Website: macys
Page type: cart
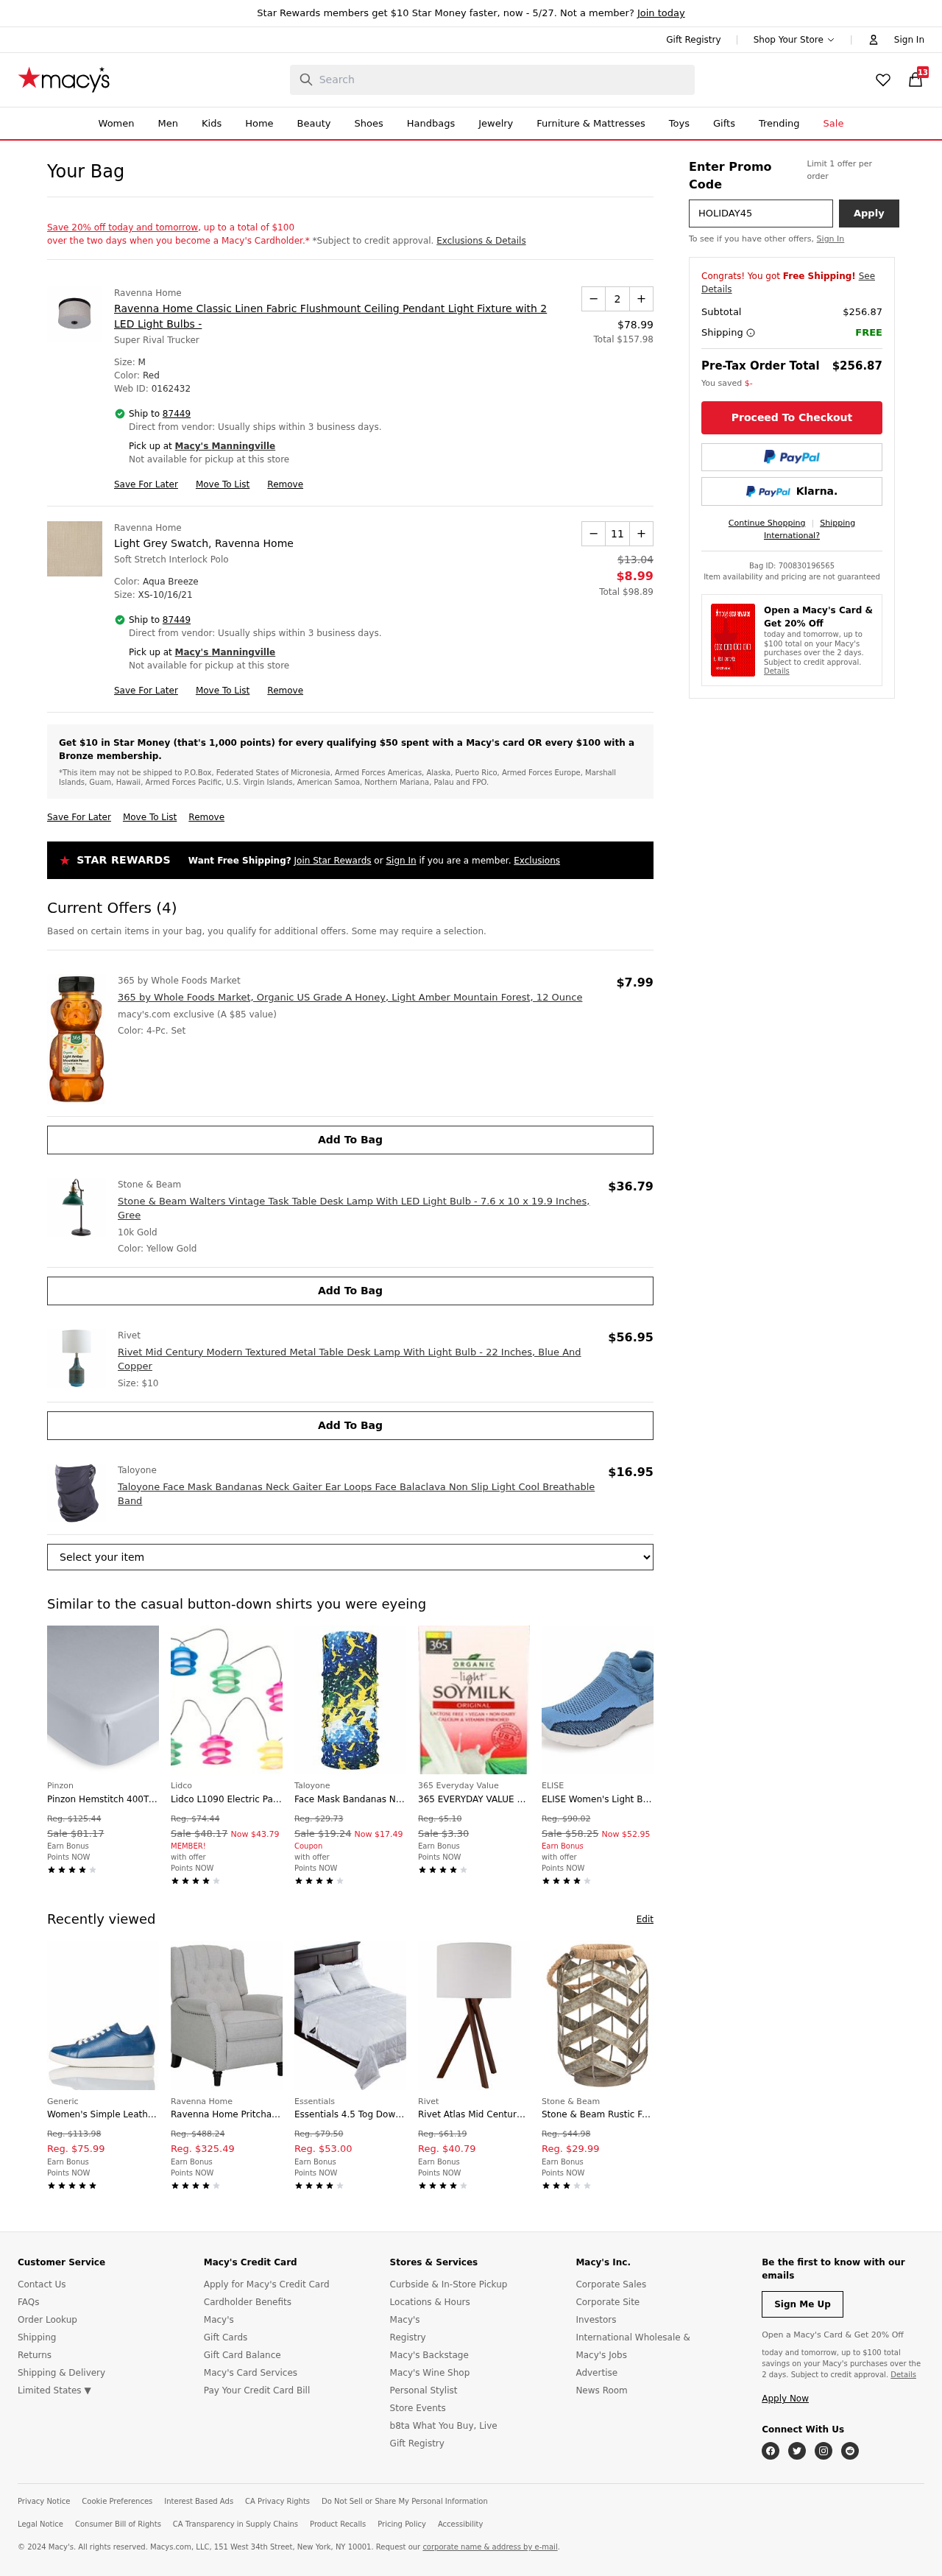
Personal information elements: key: PII_CITY
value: Manningville
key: PII_POSTCODE
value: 87449
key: PII_PROMO_CODE
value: HOLIDAY45
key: PII_POSTCODE_FULL
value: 87449
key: PII_POSTCODE_NUMERIC
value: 87449
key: PII_CITY2
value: Manningville
Product elements: key: PRODUCT1_BRAND
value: Ravenna Home
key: PRODUCT1_NAME
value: Ravenna Home Classic Linen Fabric Flushmount Ceiling Pendant Light Fixture with 2 LED Light Bulbs -
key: PRODUCT1_PRICE
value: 78.99
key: PRODUCT1_QUANTITY
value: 2
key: PRODUCT2_BRAND
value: Ravenna Home
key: PRODUCT2_NAME
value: Light Grey Swatch, Ravenna Home
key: PRODUCT2_PRICE
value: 8.99
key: PRODUCT2_QUANTITY
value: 11
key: PRODUCT3_BRAND
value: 365 by Whole Foods Market
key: PRODUCT3_NAME
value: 365 by Whole Foods Market, Organic US Grade A Honey, Light Amber Mountain Forest, 12 Ounce
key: PRODUCT3_PRICE
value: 7.99
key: PRODUCT4_BRAND
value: Stone & Beam
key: PRODUCT4_NAME
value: Stone & Beam Walters Vintage Task Table Desk Lamp With LED Light Bulb - 7.6 x 10 x 19.9 Inches, Gree
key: PRODUCT4_PRICE
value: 36.79
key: PRODUCT5_BRAND
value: Rivet
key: PRODUCT5_NAME
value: Rivet Mid Century Modern Textured Metal Table Desk Lamp With Light Bulb - 22 Inches, Blue And Copper
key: PRODUCT5_PRICE
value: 56.95
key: PRODUCT6_BRAND
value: Taloyone
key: PRODUCT6_NAME
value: Taloyone Face Mask Bandanas Neck Gaiter Ear Loops Face Balaclava Non Slip Light Cool Breathable Band
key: PRODUCT6_PRICE
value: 16.95
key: PRODUCT1_TOTAL
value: Total $157.98
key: PRODUCT2_ORIGINAL_PRICE
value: $13.04
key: PRODUCT2_TOTAL
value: Total $98.89
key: PRODUCT7_BRAND
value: Pinzon
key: PRODUCT7_NAME
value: Pinzon Hemstitch 400TC Egyptian Cotton sateen fitted sheets, Light Gray 100 x 200 x 20 cm
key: PRODUCT7_ORIGINAL_PRICE
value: Reg. $125.44
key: PRODUCT7_SALE_PRICE
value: Sale $81.17
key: PRODUCT8_BRAND
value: Lidco
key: PRODUCT8_NAME
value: Lidco L1090 Electric Patio Party Lights, 7 Temple Lights
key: PRODUCT8_ORIGINAL_PRICE
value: Reg. $74.44
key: PRODUCT8_SALE_PRICE
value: Sale $48.17
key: PRODUCT8_PRICE
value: Now $43.79
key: PRODUCT9_BRAND
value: Taloyone
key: PRODUCT9_NAME
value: Face Mask Bandanas Neck Gaiter?Taloyone Face Balaclava Non Slip Light Cool Breathable for Sun Wind D
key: PRODUCT9_ORIGINAL_PRICE
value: Reg. $29.73
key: PRODUCT9_SALE_PRICE
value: Sale $19.24
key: PRODUCT9_PRICE
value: Now $17.49
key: PRODUCT10_BRAND
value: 365 Everyday Value
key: PRODUCT10_NAME
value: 365 EVERYDAY VALUE Organic Original Light Soymilk, 64 FZ
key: PRODUCT10_ORIGINAL_PRICE
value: Reg. $5.10
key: PRODUCT10_SALE_PRICE
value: Sale $3.30
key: PRODUCT11_BRAND
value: ELISE
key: PRODUCT11_NAME
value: ELISE Women's Light Blue Running Shoes-7 UK (40 EU) (8 US) (ES-S20-002)
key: PRODUCT11_ORIGINAL_PRICE
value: Reg. $90.02
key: PRODUCT11_SALE_PRICE
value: Sale $58.25
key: PRODUCT11_PRICE
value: Now $52.95
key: PRODUCT12_BRAND
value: Generic
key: PRODUCT12_NAME
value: Women's Simple Leather Low-Top Sneakers, Light Blue, 10.5 US
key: PRODUCT12_ORIGINAL_PRICE
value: Reg. $113.98
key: PRODUCT12_PRICE
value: Reg. $75.99
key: PRODUCT13_BRAND
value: Ravenna Home
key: PRODUCT13_NAME
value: Ravenna Home Pritchard Classic Recliner, 29.1"W, Light Grey (Renewed)
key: PRODUCT13_ORIGINAL_PRICE
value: Reg. $488.24
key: PRODUCT13_PRICE
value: Reg. $325.49
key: PRODUCT14_BRAND
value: Essentials
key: PRODUCT14_NAME
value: Essentials 4.5 Tog Down Feather Summer Duvet Light Weight Satin Blanket,Size King,White
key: PRODUCT14_ORIGINAL_PRICE
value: Reg. $79.50
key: PRODUCT14_PRICE
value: Reg. $53.00
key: PRODUCT15_BRAND
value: Rivet
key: PRODUCT15_NAME
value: Rivet Atlas Mid Century Modern Wood Tripod Table Desk Lamp With Light Bulb - 27 Inches, White Shade
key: PRODUCT15_ORIGINAL_PRICE
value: Reg. $61.19
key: PRODUCT15_PRICE
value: Reg. $40.79
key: PRODUCT16_BRAND
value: Stone & Beam
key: PRODUCT16_NAME
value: Stone & Beam Rustic Farmhouse Metal Jar and Rope Candle Holder Home Decor - 12 x 8.25 x 19 Inches, G
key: PRODUCT16_ORIGINAL_PRICE
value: Reg. $44.98
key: PRODUCT16_PRICE
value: Reg. $29.99
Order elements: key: ORDER_NUM_ITEMS
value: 13
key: ORDER_SUBTOTAL
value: $256.87
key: ORDER_SUBTOTAL2
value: $256.87
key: ORDER_ID
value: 700830196565
Search elements: key: HEADER_SEARCH
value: Search